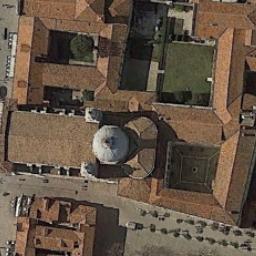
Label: church